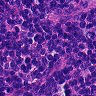
Metastatic tissue present: no